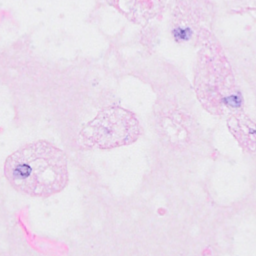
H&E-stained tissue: Breast